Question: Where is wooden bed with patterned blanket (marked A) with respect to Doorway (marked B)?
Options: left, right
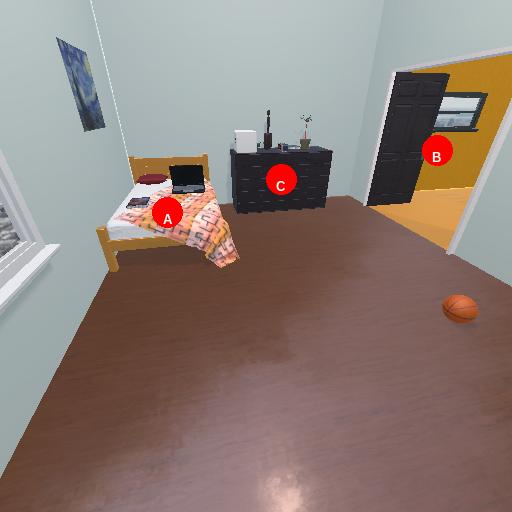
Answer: left